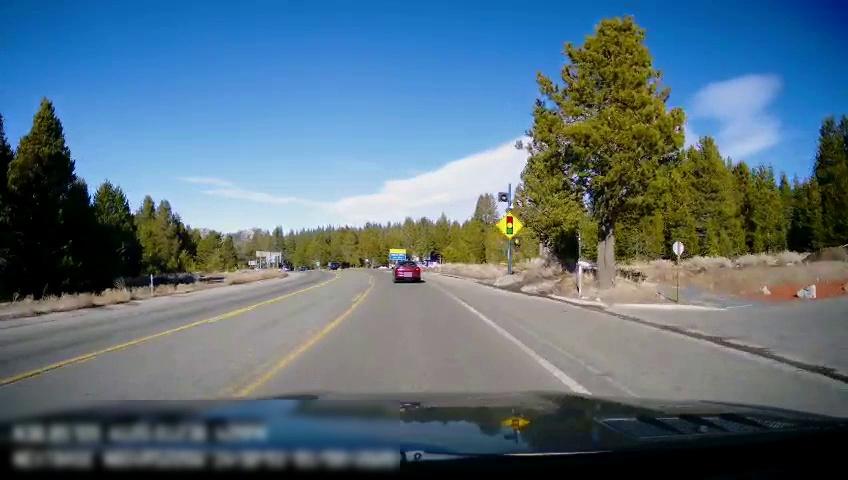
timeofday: Day
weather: Sunny
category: Drivable Space
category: Vehicles | Car
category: Vehicles | SUV
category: Lanes | Current Lane
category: Lanes | Current Lane
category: Lanes | Opposite Lane
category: Traffic | Signs
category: Traffic | Lights
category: Traffic | Lights
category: Traffic | Signs